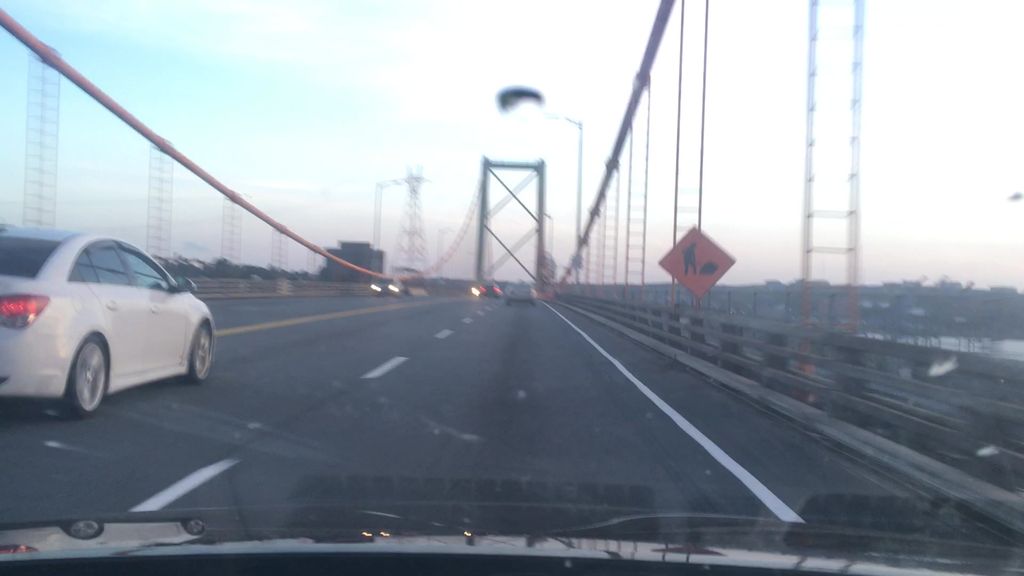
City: halifax